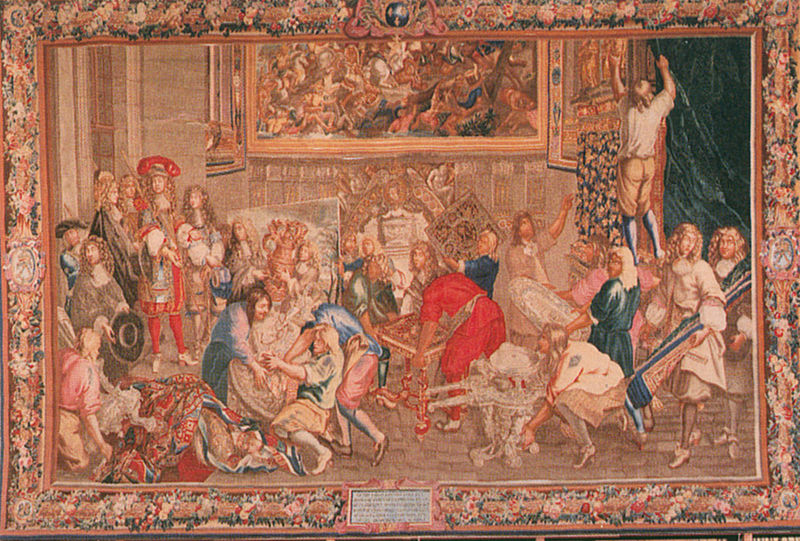
Titel: Ludwig XIV. besucht die Gobelins
Schlagwörter: blau, menschen, hüte, raum, tisch, rot, teppich, rahmen, tragen, bild, möbel, vorhang, stickerei, stoff, krug, schrift, gobelin, wandteppich, sticken, plakette, tapisserie, umzug, einrichtung, weben, hofstaat, bauen, einzug, bildteppich